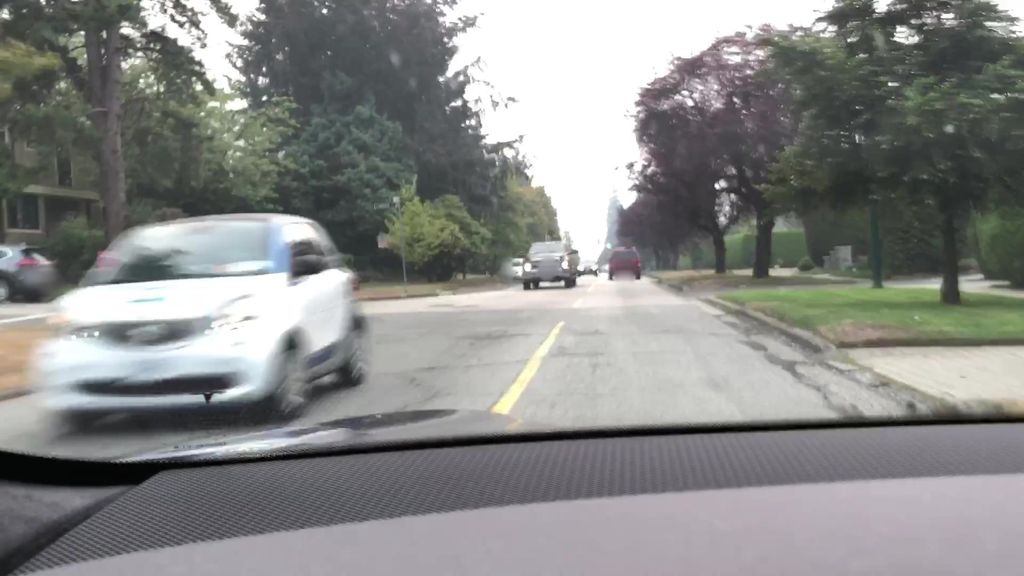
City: vancouver